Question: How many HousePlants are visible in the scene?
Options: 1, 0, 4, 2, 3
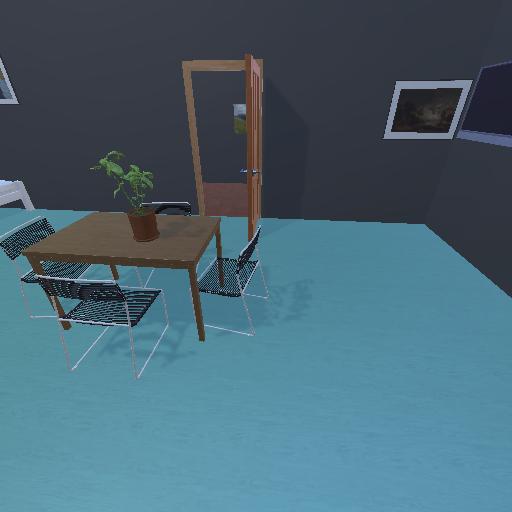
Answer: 1